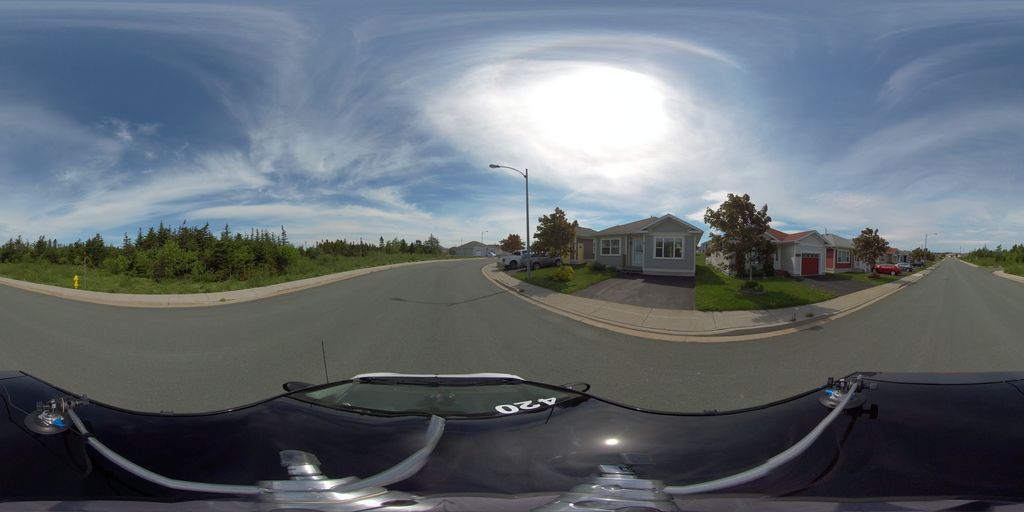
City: st_johns